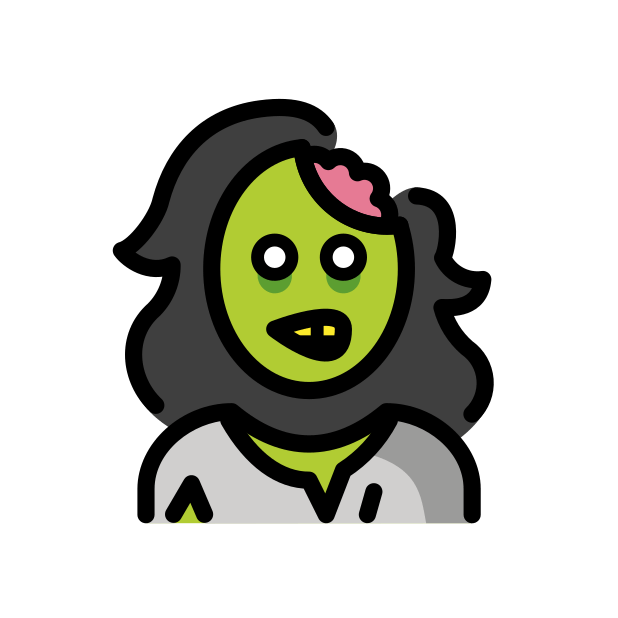
woman zombie